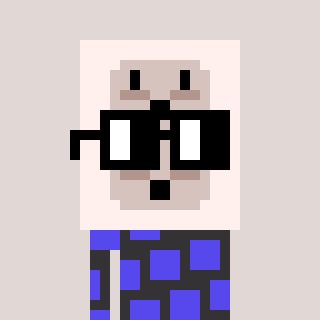
a pixel art character with square black glasses, a outlet-shaped head and a grayscale-colored body on a warm background